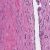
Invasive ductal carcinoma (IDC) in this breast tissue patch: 1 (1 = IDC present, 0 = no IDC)